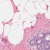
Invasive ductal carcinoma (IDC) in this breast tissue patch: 0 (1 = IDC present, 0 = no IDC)